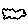
Label: cloud